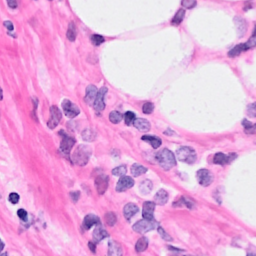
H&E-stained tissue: Breast